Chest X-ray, PA view. Patient: 58 years old, sex F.
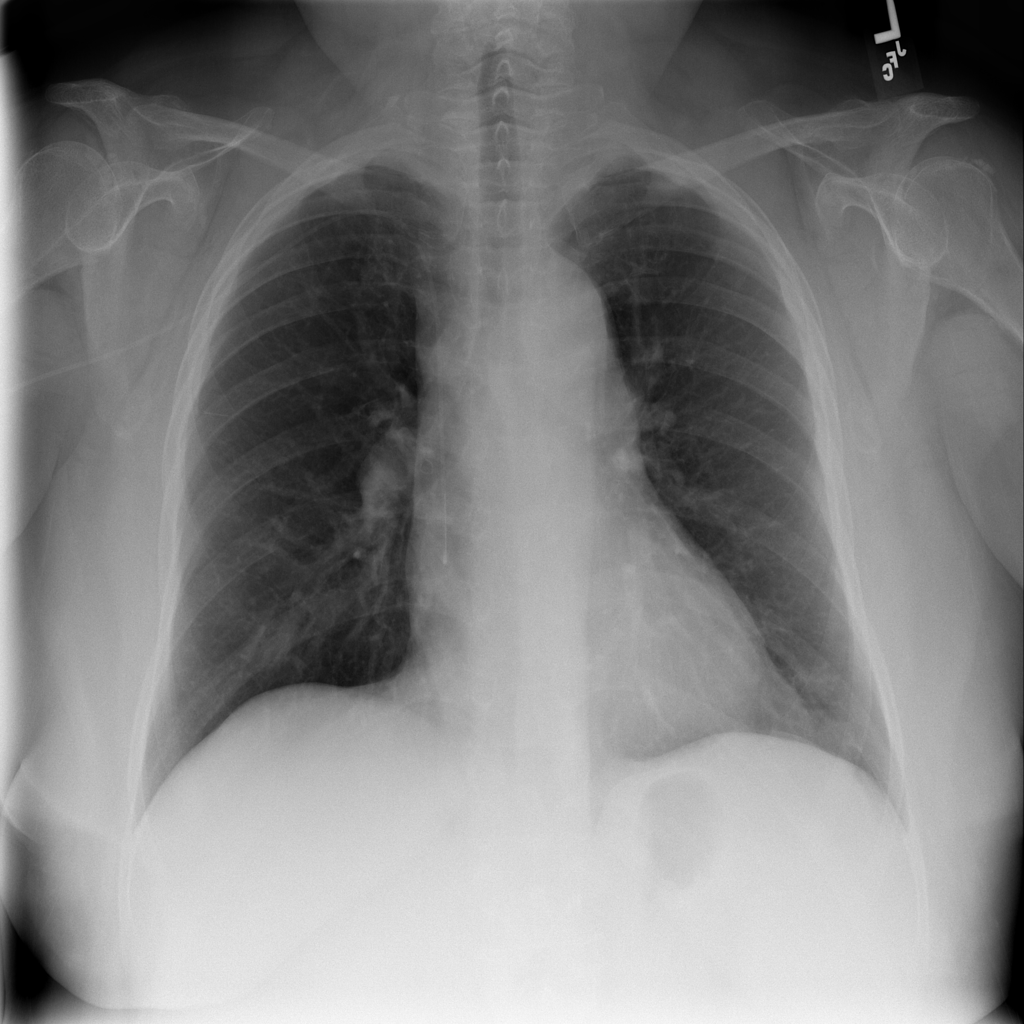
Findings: Nodule